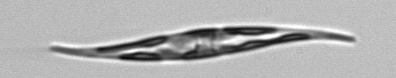
Label: Pleurosigma